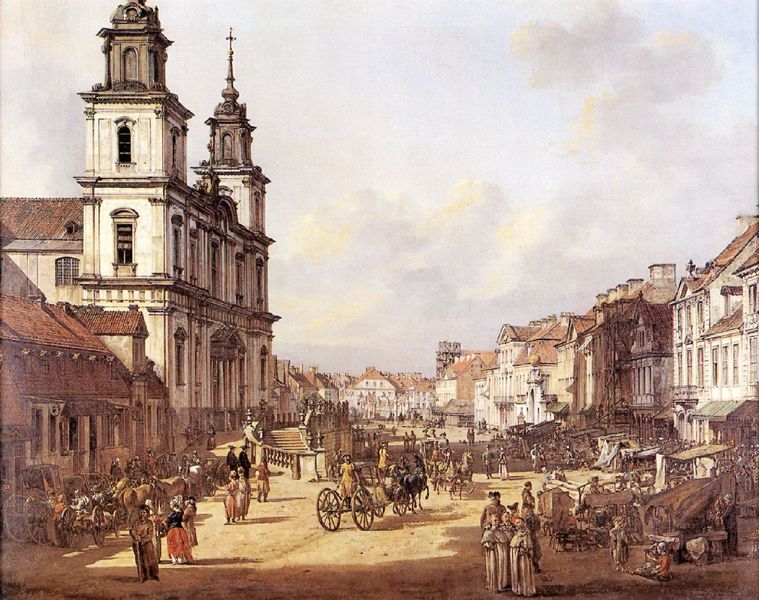
Titel: Heilig Kreuz-Kirche
Künstler: Canaletto
Standort: Warschau, Königsschloß (EU - PL)
Schlagwörter: himmel, schatten, wolken, frauen, menschen, stadt, hell, licht, gebäude, haus, häuser, morgen, kirche, pferd, pferde, turm, ort, dorf, fuhrwerke, kutsche, kutschen, markt, platz, treppe, türme, freitreppe, mönche, baustelle, treppenaufgang, buden, emmerke